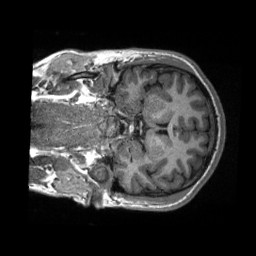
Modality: T1w
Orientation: coronal
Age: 21
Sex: male
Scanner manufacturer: siemens
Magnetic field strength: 3 T
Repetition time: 2.3 s
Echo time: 0.00288 s